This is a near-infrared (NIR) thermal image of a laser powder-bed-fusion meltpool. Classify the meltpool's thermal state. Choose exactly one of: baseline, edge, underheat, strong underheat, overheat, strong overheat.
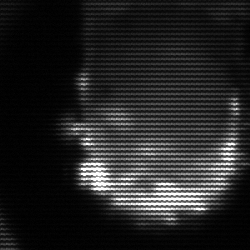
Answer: baseline